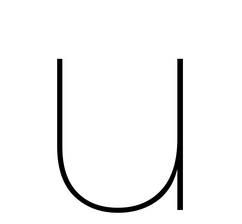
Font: Poppins-Thin